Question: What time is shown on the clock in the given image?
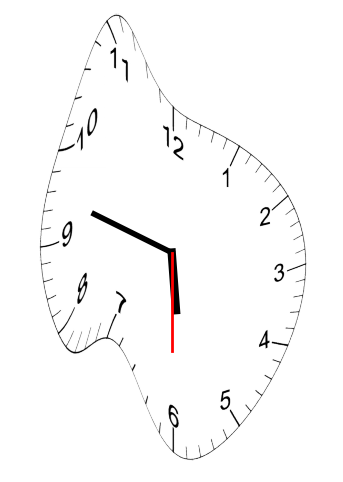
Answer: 05:47:30